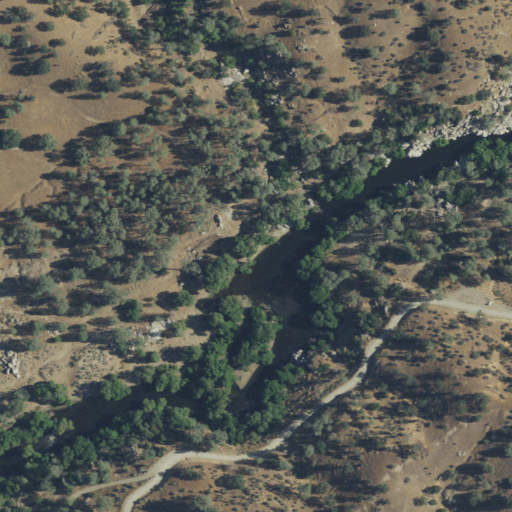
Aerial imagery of valley in California named Black Gulch containing shrub, grassland, woody wetlands, open water, and open development